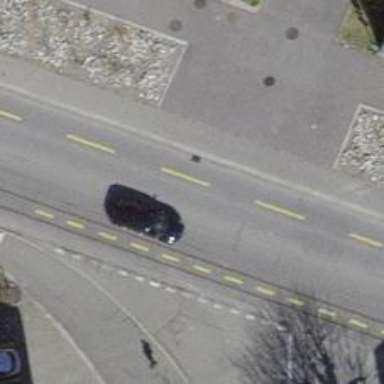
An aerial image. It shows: Asphalt footway with uncontrolled zebra crossing that includes crossing island.